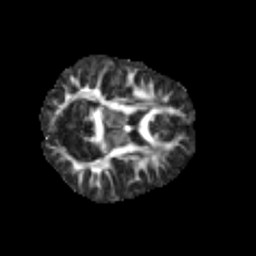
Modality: FA
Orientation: axial
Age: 6
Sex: female
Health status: healthy